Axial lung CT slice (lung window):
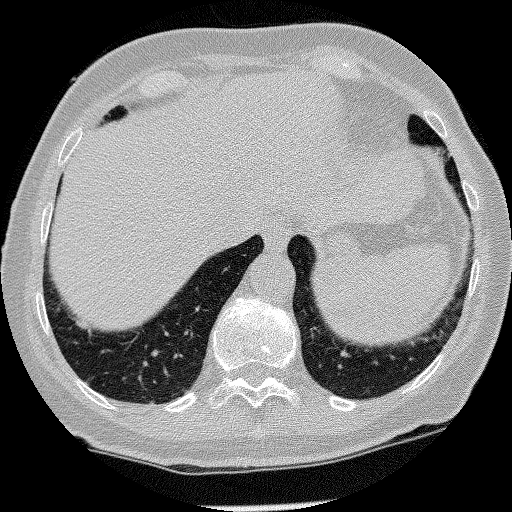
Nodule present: no